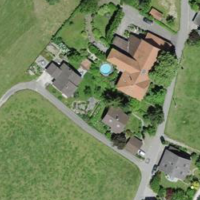
EUNIS habitat code: 55
Species observed at this site:
Timandra comae